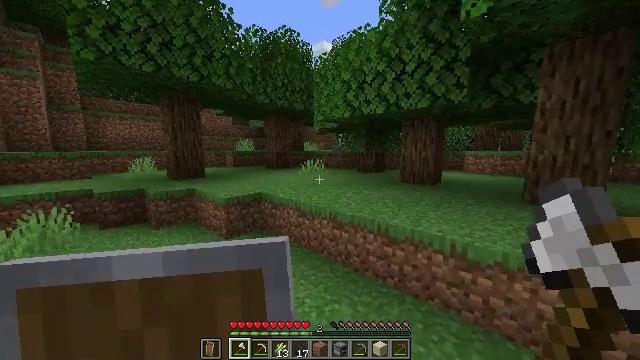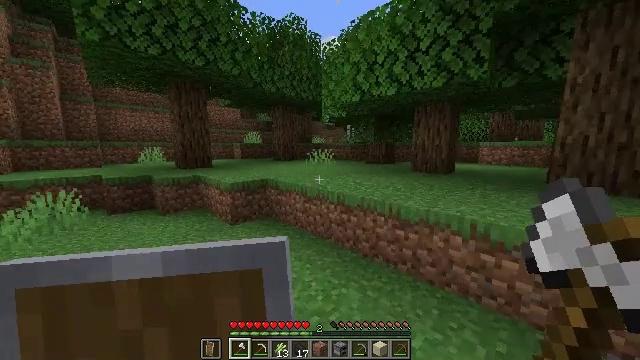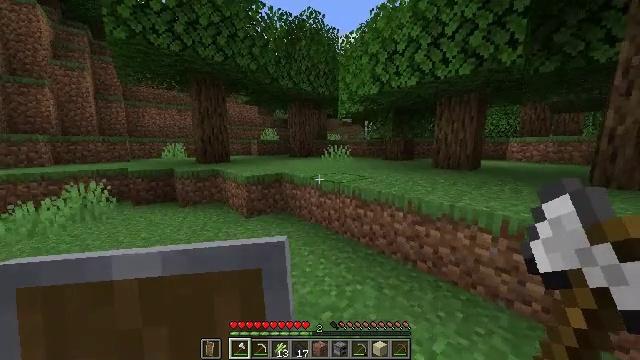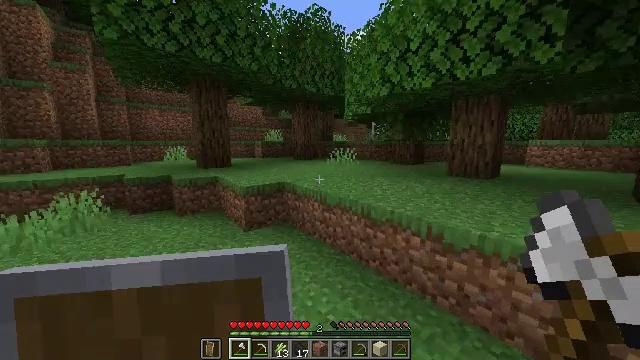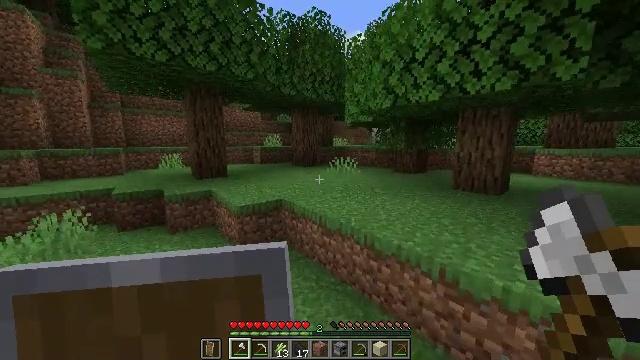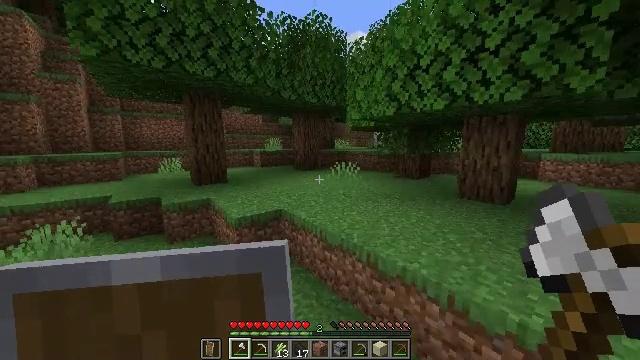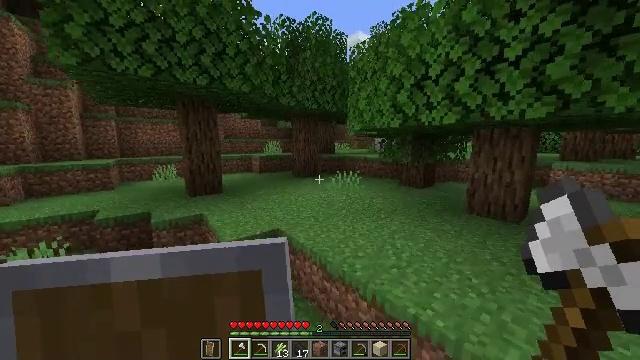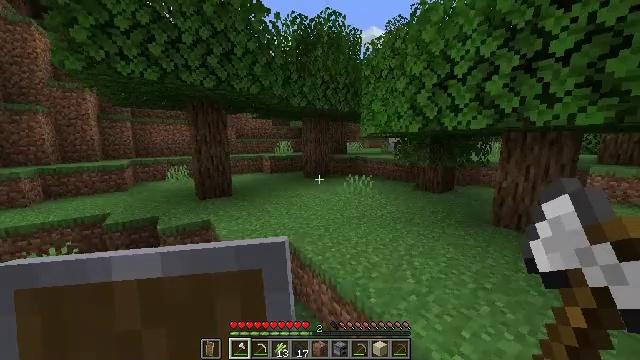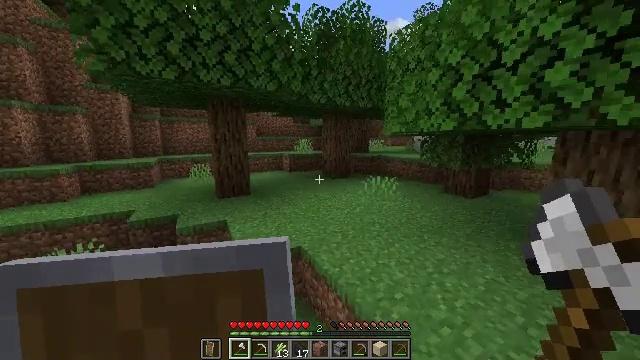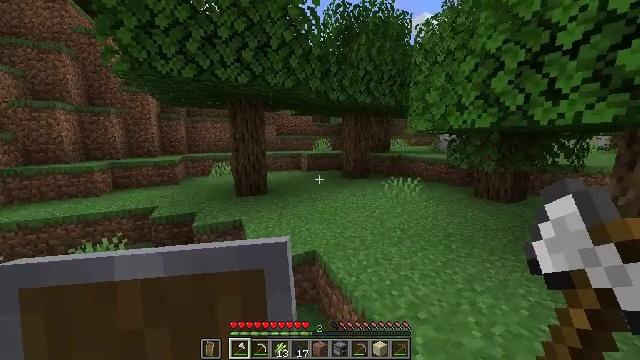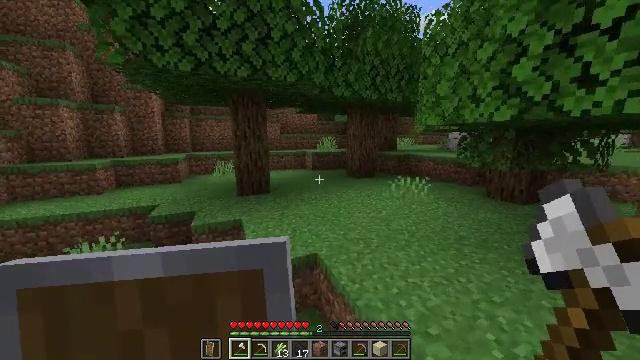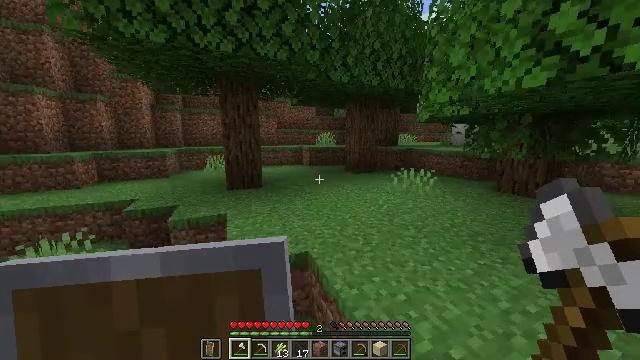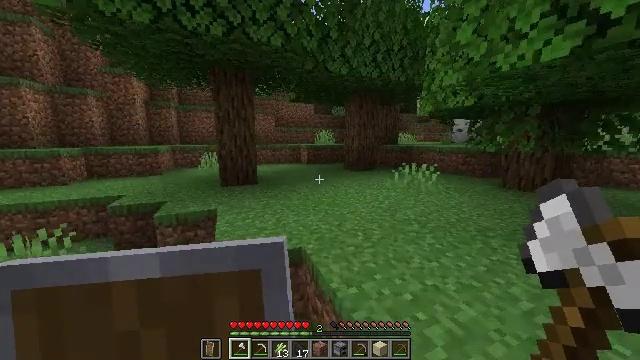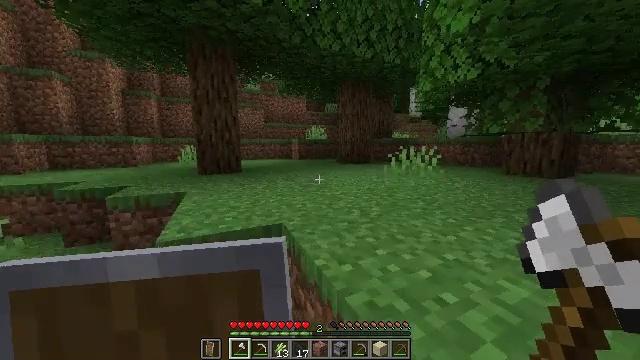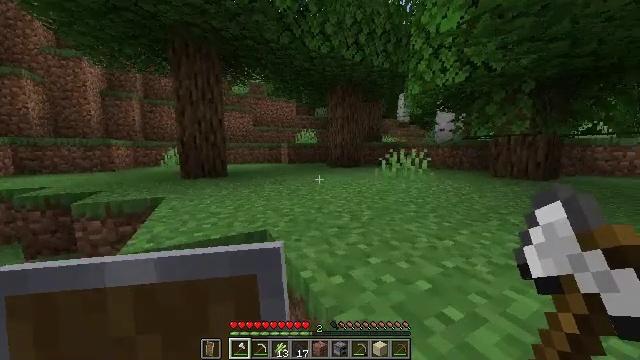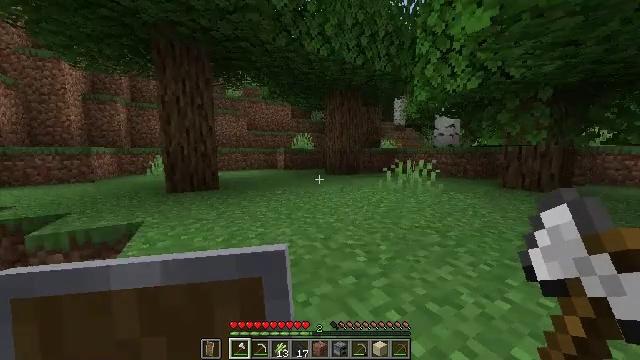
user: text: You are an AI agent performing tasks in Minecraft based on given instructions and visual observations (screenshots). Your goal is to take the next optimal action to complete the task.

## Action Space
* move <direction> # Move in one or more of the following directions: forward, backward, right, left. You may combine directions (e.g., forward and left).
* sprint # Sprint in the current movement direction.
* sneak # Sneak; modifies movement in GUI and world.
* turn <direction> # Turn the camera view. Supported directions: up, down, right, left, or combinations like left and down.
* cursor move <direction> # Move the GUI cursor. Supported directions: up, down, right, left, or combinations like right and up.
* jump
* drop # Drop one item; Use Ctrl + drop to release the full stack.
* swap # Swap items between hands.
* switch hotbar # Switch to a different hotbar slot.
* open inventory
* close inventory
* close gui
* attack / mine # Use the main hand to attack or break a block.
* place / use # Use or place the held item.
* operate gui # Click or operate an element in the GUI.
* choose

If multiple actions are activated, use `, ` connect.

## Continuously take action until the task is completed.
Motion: motion action
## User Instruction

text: Break the poppy plant.
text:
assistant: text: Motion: move forward and move left, sprint, turn left, jump
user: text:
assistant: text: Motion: move forward, sprint, turn left, jump
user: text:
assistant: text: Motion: move forward, sprint, turn left, jump
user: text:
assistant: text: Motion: move forward, sprint, jump
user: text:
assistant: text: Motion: move forward, sprint, jump
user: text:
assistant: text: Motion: move forward, sprint, jump
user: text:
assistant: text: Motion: move forward, sprint, turn left, jump
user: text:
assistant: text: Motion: move forward, sprint, turn left, jump
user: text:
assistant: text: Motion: move forward, sprint, turn left, jump
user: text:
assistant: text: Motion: move forward, sprint, turn left, jump
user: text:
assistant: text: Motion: move forward, sprint, jump
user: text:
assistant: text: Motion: move forward, sprint, jump
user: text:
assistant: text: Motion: move forward, sprint, turn right and up, jump
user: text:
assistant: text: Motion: move forward, sprint, turn right and up, jump
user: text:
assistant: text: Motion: move forward, sprint, turn right, jump
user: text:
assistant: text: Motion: move forward, sprint, jump
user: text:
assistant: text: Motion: move forward, sprint, jump
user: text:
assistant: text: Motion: move forward, sprint, turn right, jump
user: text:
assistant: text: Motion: move forward, sprint, turn right, jump
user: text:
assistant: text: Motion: move forward, sprint, turn right
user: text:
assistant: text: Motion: move forward, sprint, turn right
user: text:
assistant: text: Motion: move forward, sprint, turn right
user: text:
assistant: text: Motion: move forward, sprint, turn right
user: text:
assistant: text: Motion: move forward, sprint, turn right
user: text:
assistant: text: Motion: move forward, sprint, turn right
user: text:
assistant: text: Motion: move forward, sprint
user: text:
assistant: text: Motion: move forward, sprint
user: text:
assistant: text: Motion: move forward, sprint, turn right
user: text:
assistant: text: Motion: move forward, sprint, turn right
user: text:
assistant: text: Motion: move forward, sprint, turn right